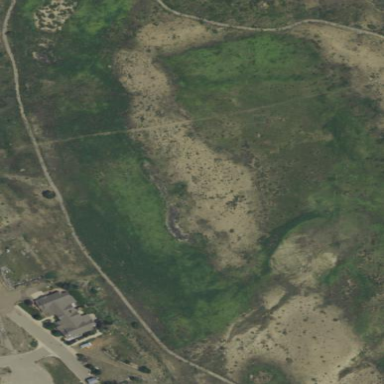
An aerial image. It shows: Rough area in golf course.